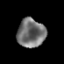
Tissue: prostate
Cell type: Myeloid cells
Senescence score: 0.1764
Nuclear area (px): 784
Mean DAPI intensity: 114.0625